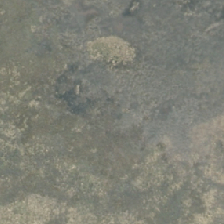
Land cover: herbaceous_freshwater_vege